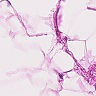
Metastatic tissue present: no